Question: I have noticed that a lot of websites display product information in special tabs such as description, specification, delivery etc.
Does anybody know what this is called and what language I can use to develop it? See picture for a demonstration of what I mean.

Thanks
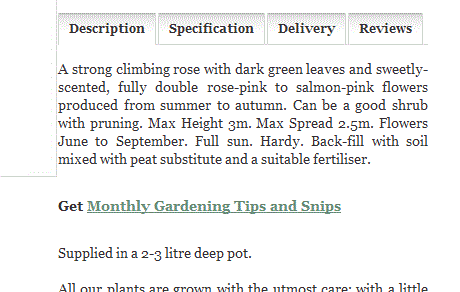
Answer: Preload the tab information in hidden divs, show only the first div on page load, and onclick, change the tab to show which was clicked / selected, unhide the corresponding div, and hide the originally shown div. jQuery UI will work, but for something so simple, no need to add so many lines of code to your existing structure, unless you're going to be using it often and on multiple pages. I've found that most libraries include functionality that seldom if ever gets used, so I tend to write my own simplified functions.